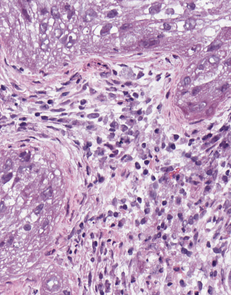
Tumor epithelial tissue: yes
Tumor-associated stroma tissue: yes
Normal tissue: no